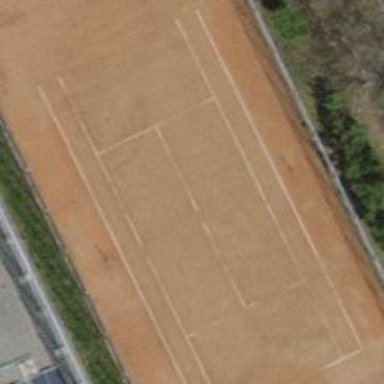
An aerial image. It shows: Tennis court in leisure pitch.